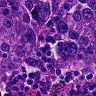
Metastatic tissue present: yes